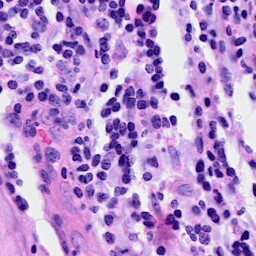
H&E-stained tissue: Breast